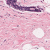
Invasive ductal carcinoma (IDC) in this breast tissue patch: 0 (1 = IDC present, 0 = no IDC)